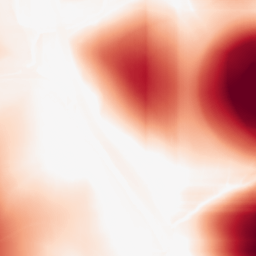
Category: morphological
Decomposition family: rolling_ball
Decomposition parameters: radius: 100
Upsampling method: lanczos
Upsampling parameters: scale: 2
Upsampling scale: 2